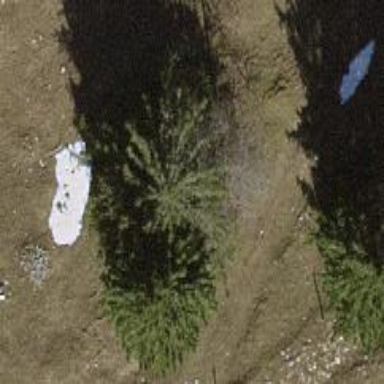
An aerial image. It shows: Beautiful tree in nature.